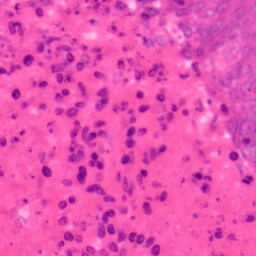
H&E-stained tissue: Colon